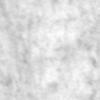
Label: no_change